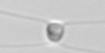
Label: Chaetoceros_similis